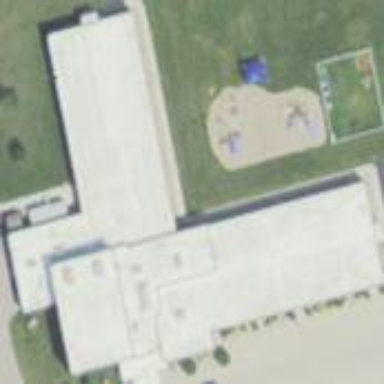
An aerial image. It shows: School building.